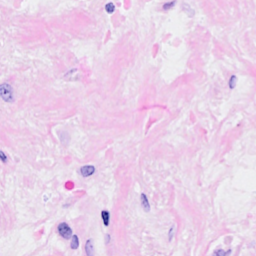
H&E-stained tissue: Breast